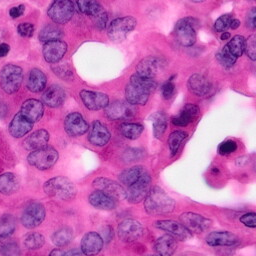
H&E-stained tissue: Pancreatic